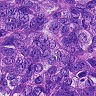
Metastatic tissue present: yes